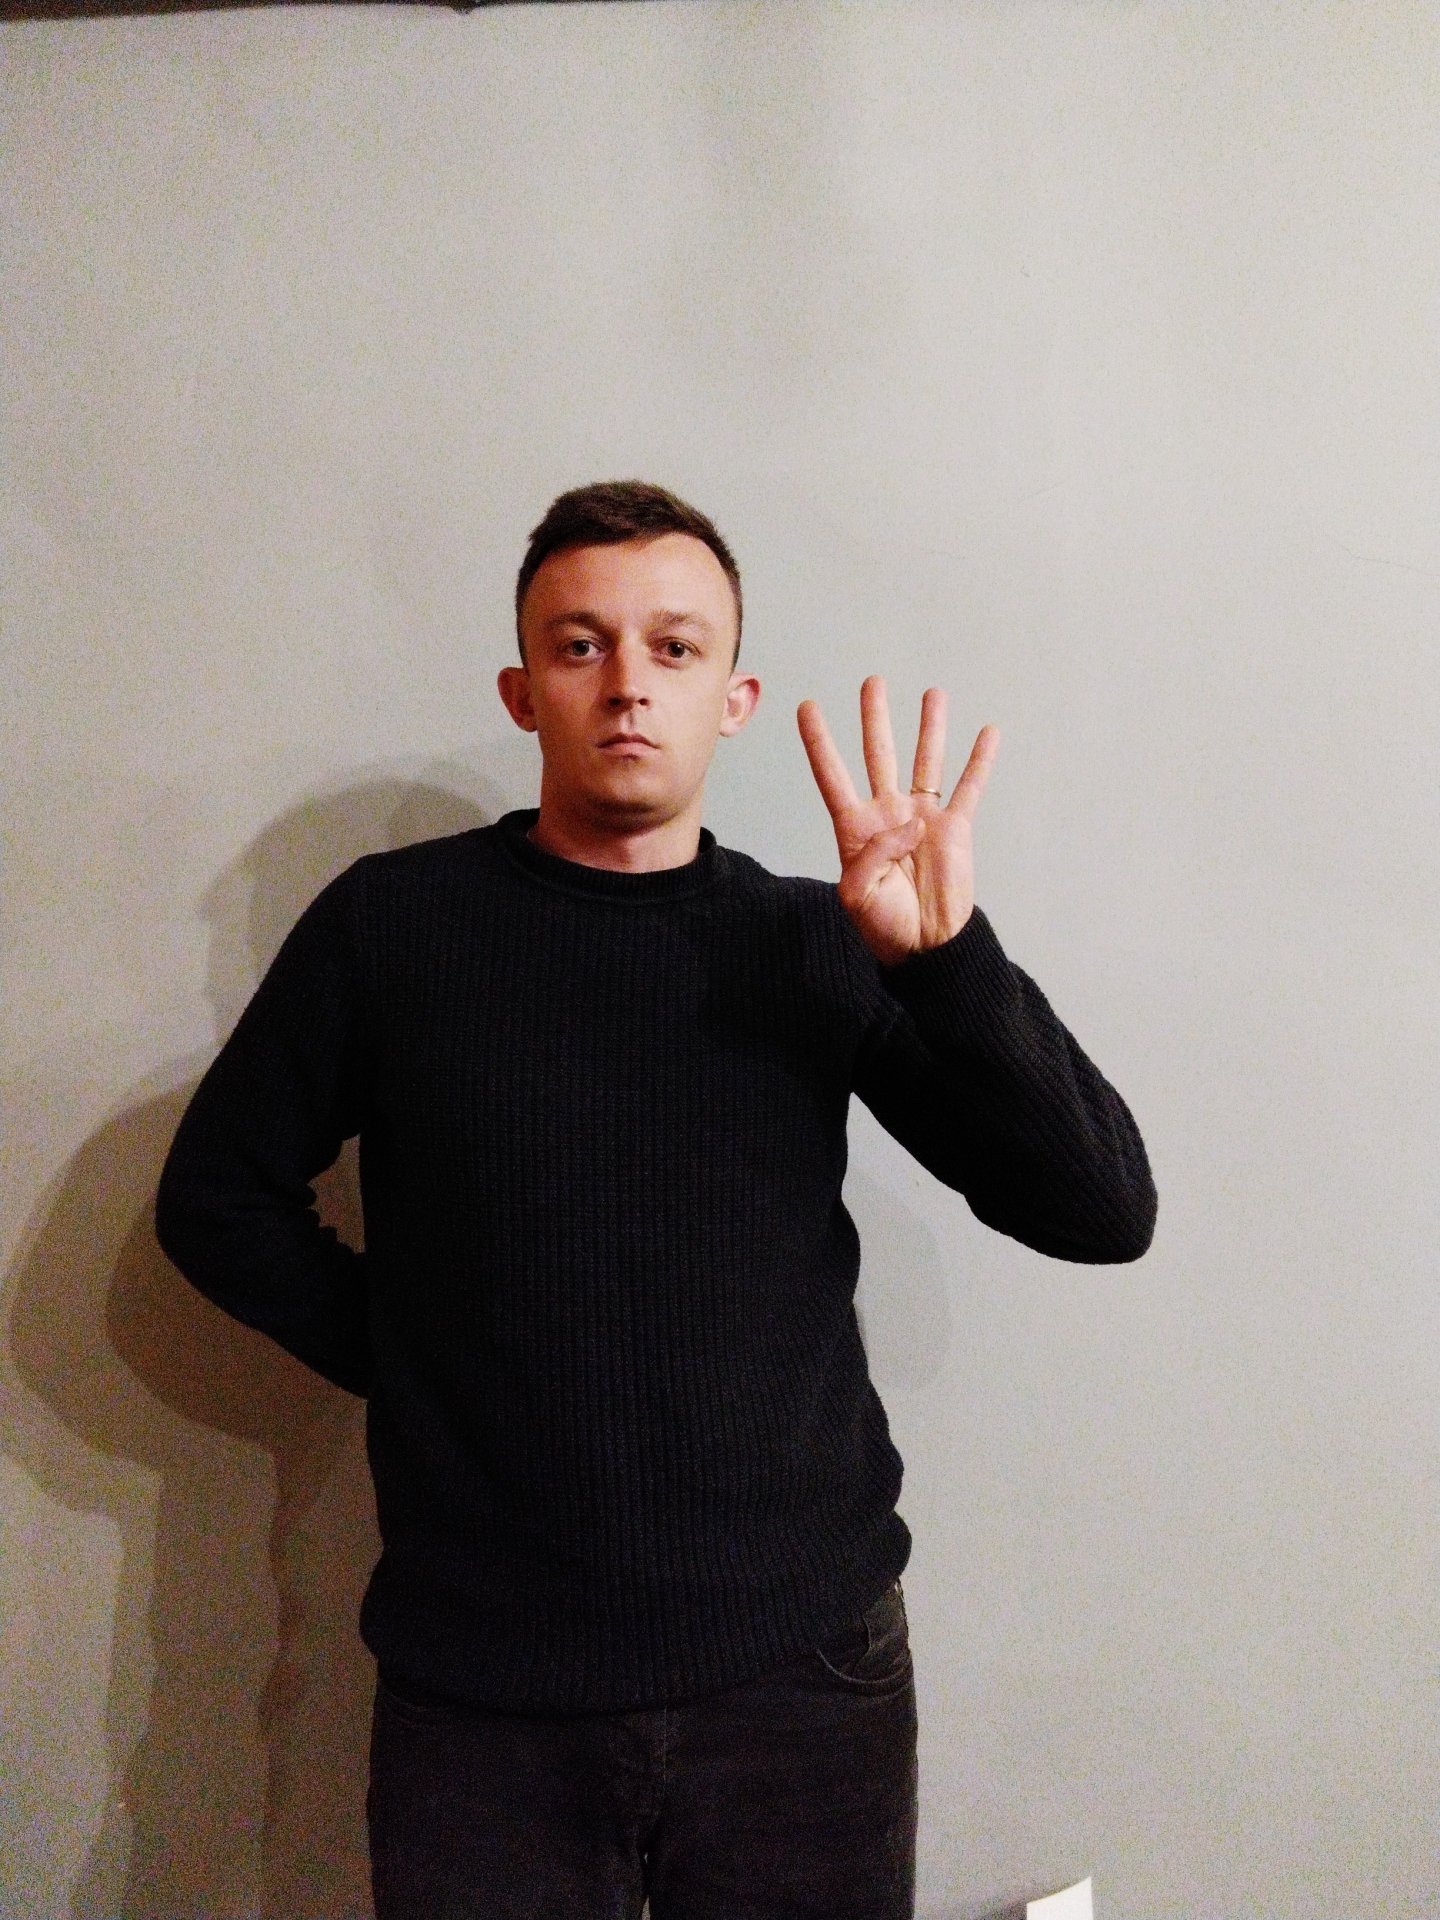
Label: noise